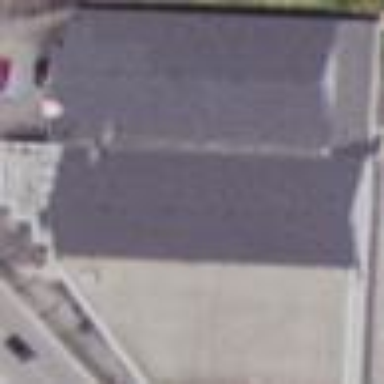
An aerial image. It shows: Building with bowling alley inside.